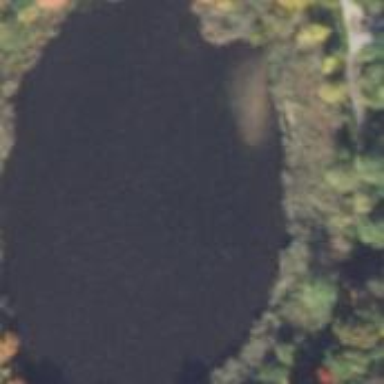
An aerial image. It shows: Serene pond surrounded by nature.